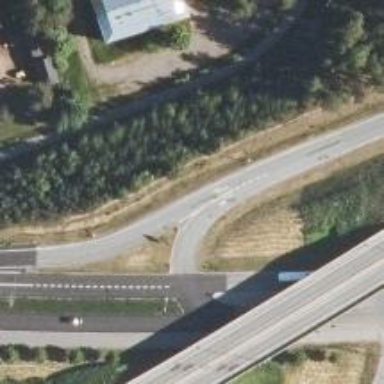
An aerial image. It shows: Trunk link highway.